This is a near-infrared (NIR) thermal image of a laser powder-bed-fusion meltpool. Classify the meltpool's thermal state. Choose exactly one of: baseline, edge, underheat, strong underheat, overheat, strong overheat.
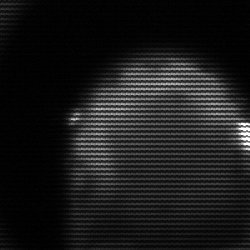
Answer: edge